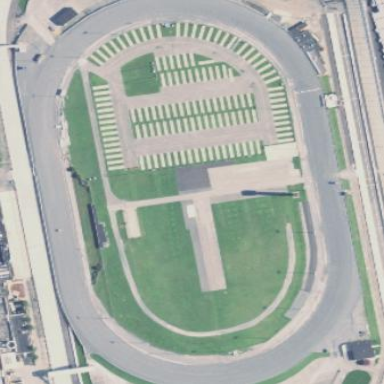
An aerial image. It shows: Raceway for motor sports.